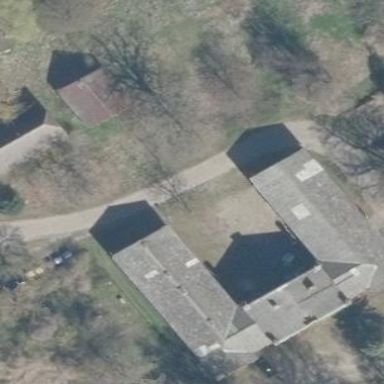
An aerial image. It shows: Farm auxiliary building.